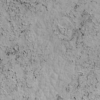
Label: not_dusty